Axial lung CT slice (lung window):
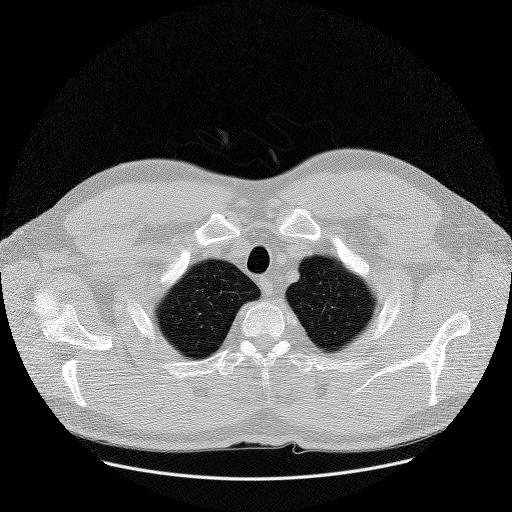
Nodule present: no